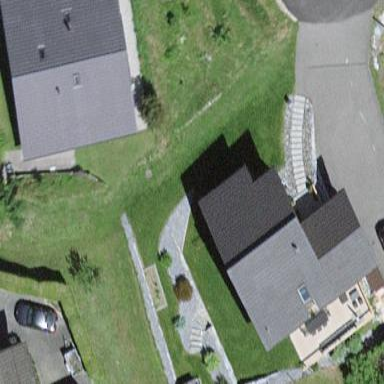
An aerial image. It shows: Simple and straightforward house.